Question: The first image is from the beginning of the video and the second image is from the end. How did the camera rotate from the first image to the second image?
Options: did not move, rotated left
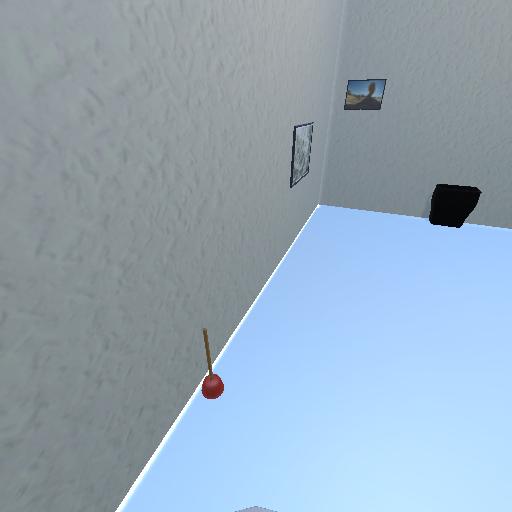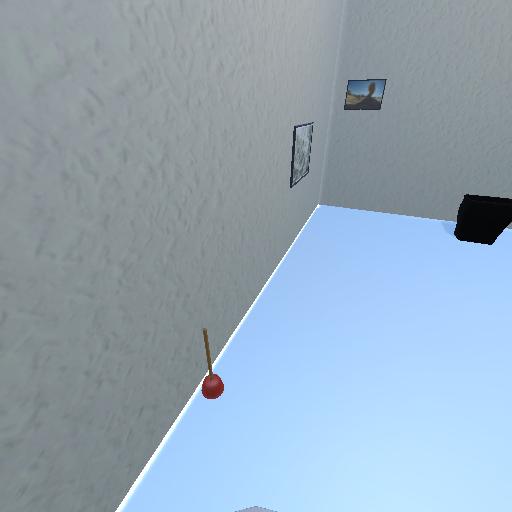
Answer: did not move